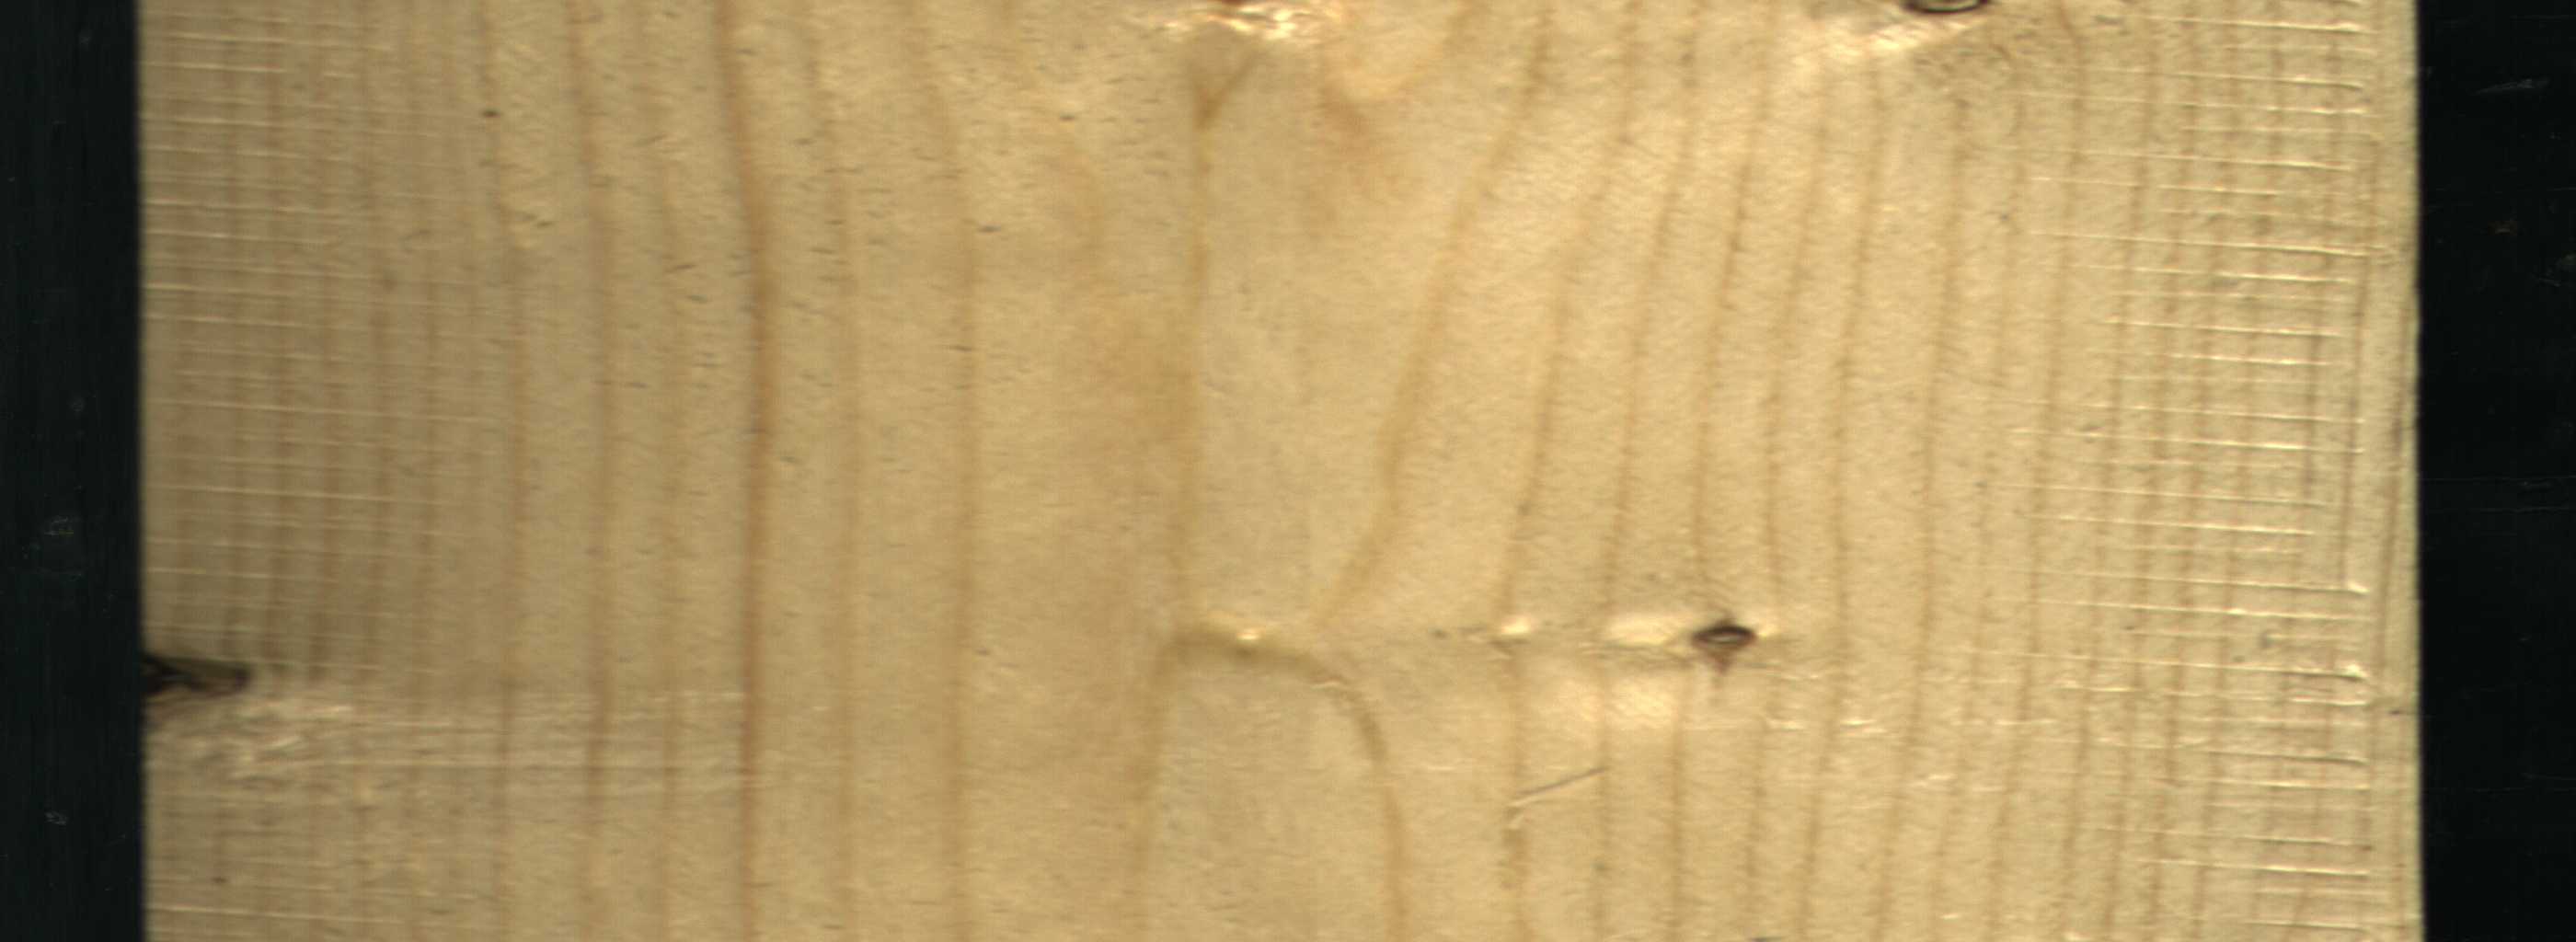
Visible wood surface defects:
Knot_missing
Dead_Knot
Dead_Knot